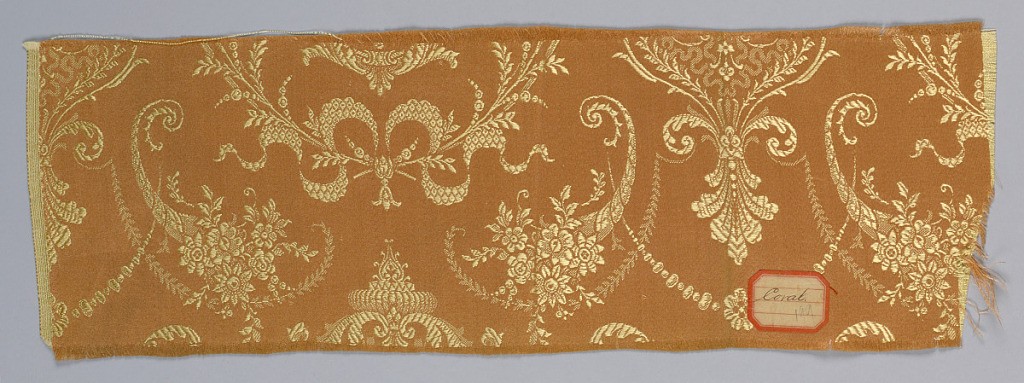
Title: Samples
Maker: Orinoka Mills, Philadelphia, Pennsylvania, USA
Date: ca. 1910
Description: a. pink/tan ground with gold color arabesque motif with flowers and ribbons
b. the same as "a"